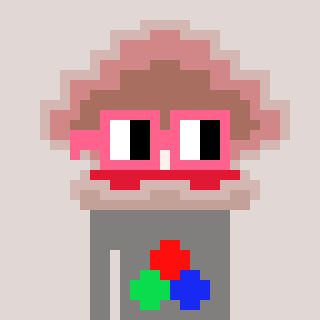
a pixel art character with square pink glasses, a oyster-shaped head and a bluegrey-colored body on a warm background